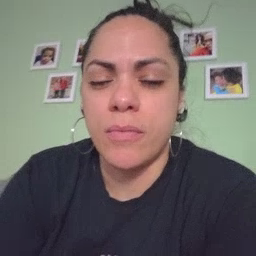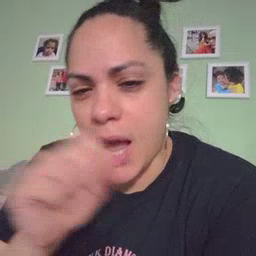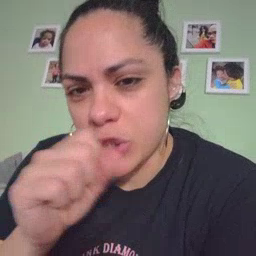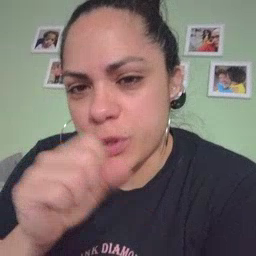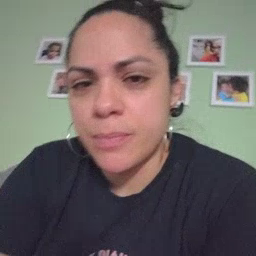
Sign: icecream